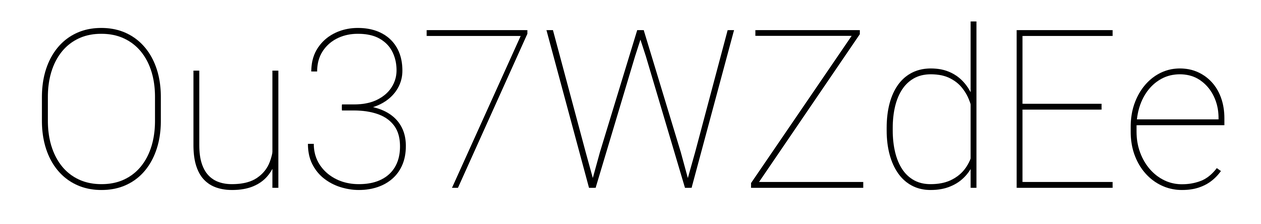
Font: Roboto_Thin